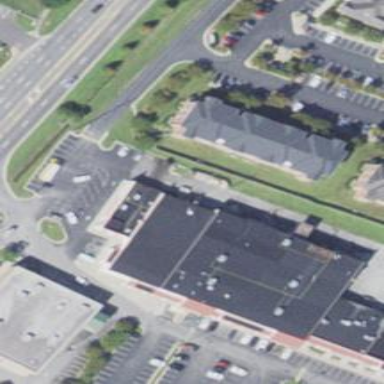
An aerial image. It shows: Variety store located in building.